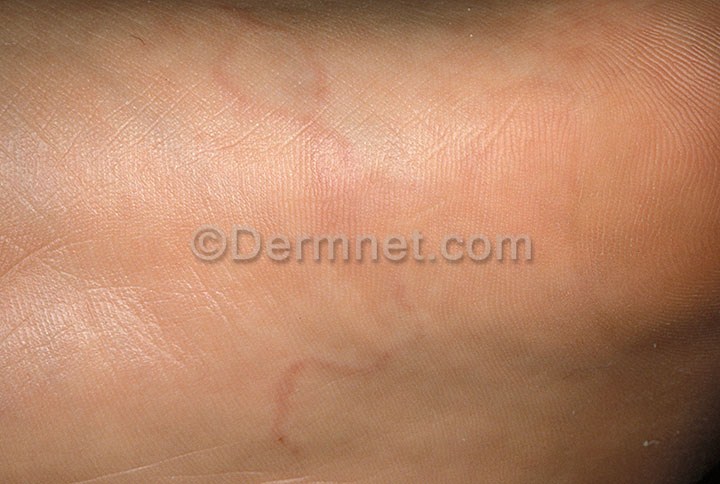
Disease: Scabies Lyme Disease and other Infestations and Bites